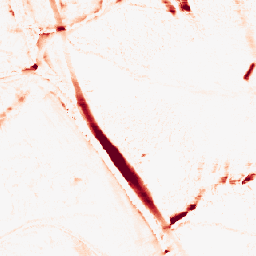
Category: morphological
Decomposition family: morphological_ellipse
Decomposition parameters: operation: opening
width: 10
height: 20
Upsampling method: nearest
Upsampling parameters: scale: 4
Upsampling scale: 4